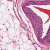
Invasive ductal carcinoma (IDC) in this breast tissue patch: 0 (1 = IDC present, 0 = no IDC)